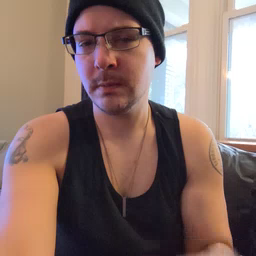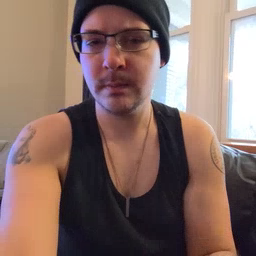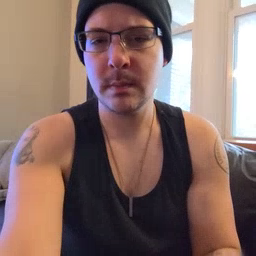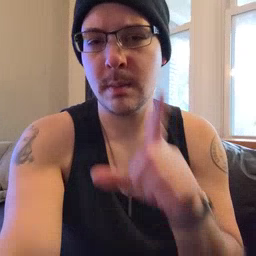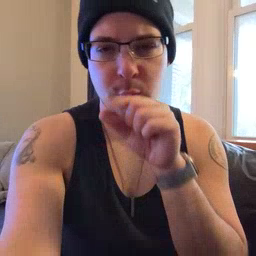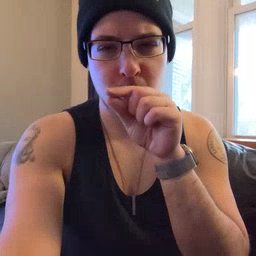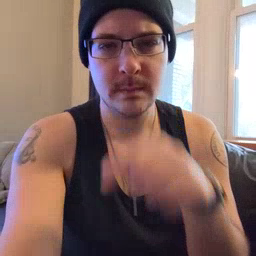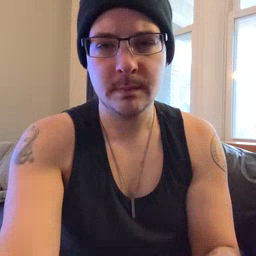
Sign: bird